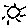
Label: sun